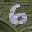
Label: 6